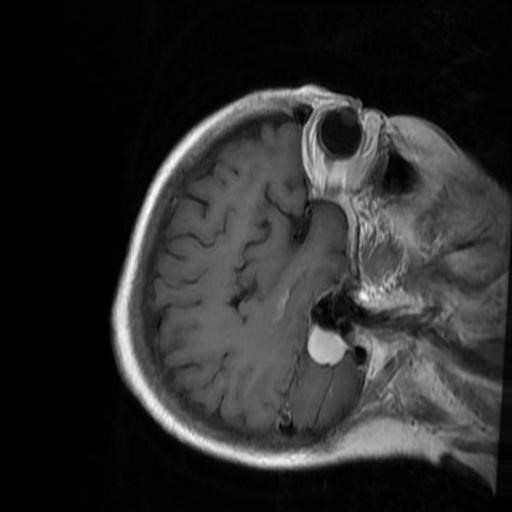
Label: brain_menin